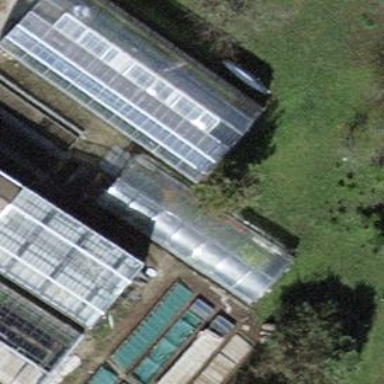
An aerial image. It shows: Greenhouse.